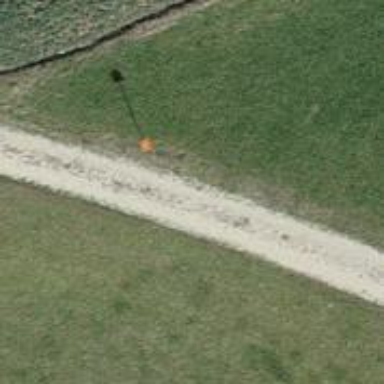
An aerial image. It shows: Aerial marker.